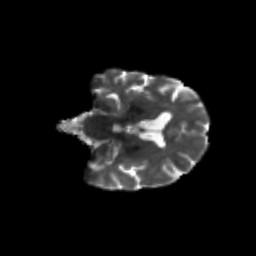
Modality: T2w
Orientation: coronal
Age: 59
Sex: female
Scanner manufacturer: siemens
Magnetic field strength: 3 T
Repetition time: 4.71 s
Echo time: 0.0906 s